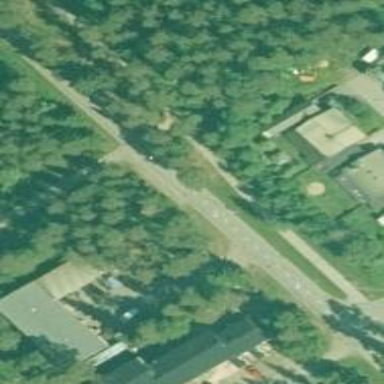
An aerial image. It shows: Marked crossing on the road.